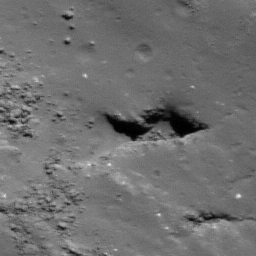
Pit: Tycho 9
Host crater: Tycho
Host type: impact_melt
Lunar coordinates: latitude -42.651, longitude 349.542